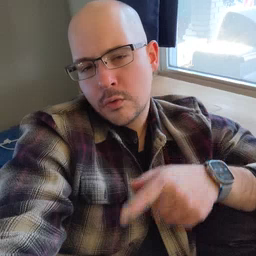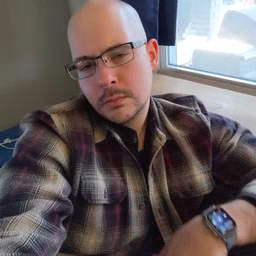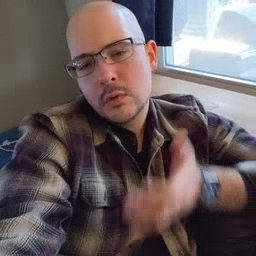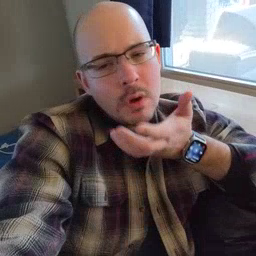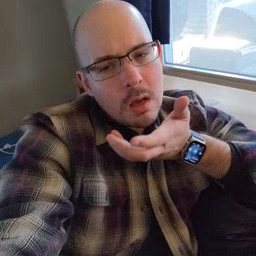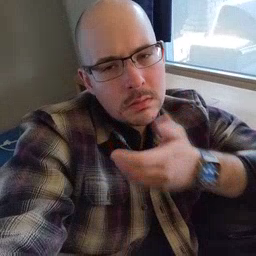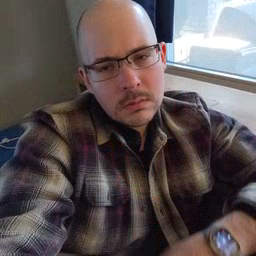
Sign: grass